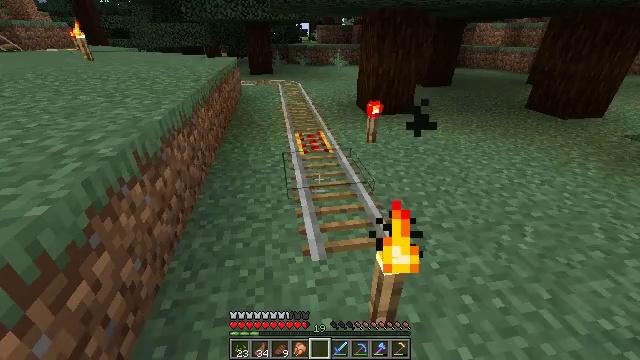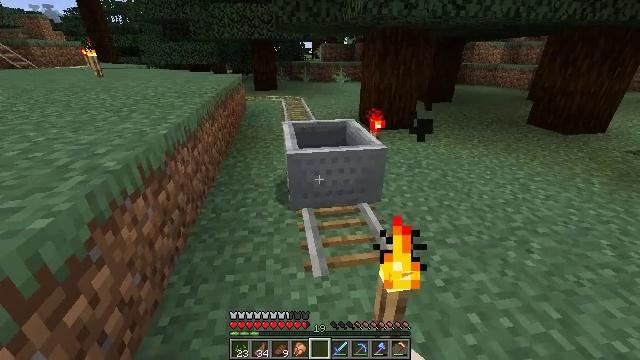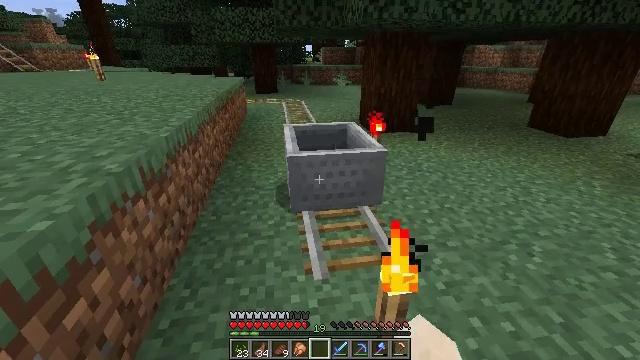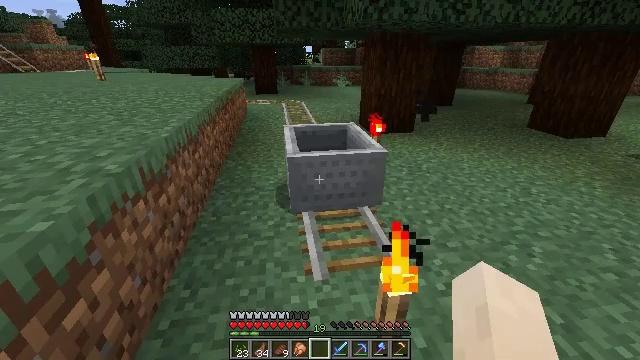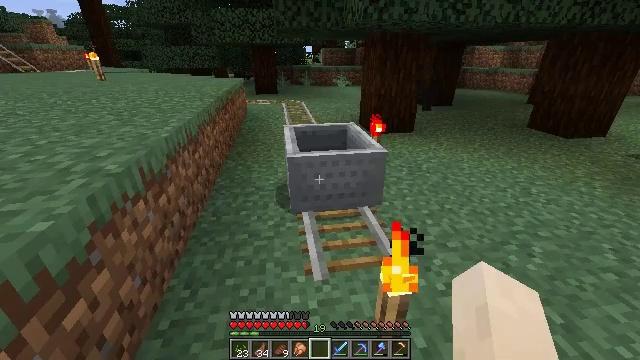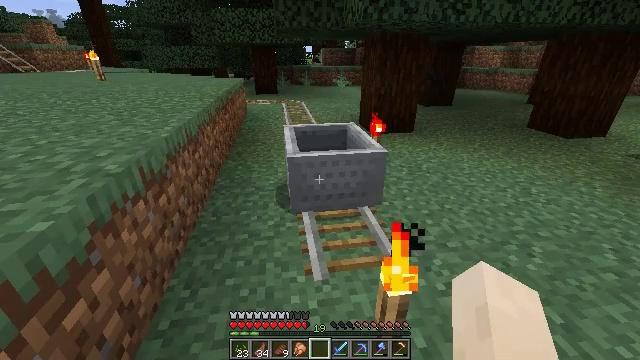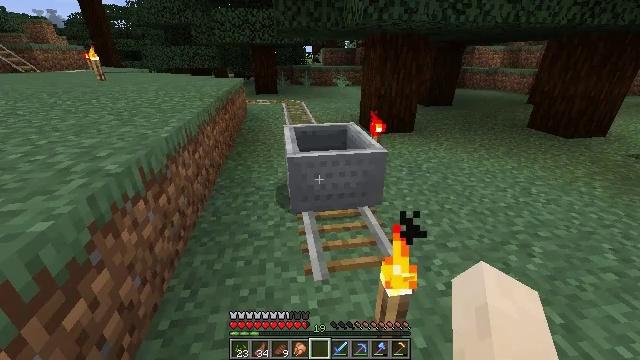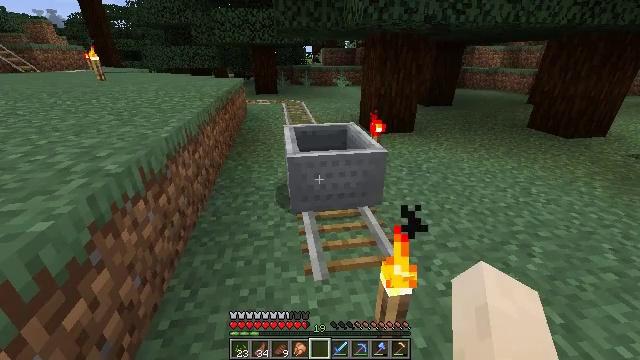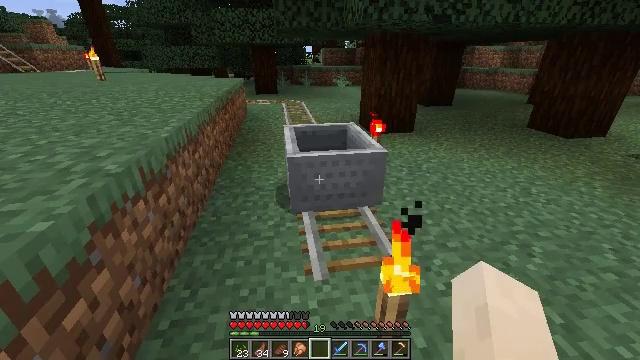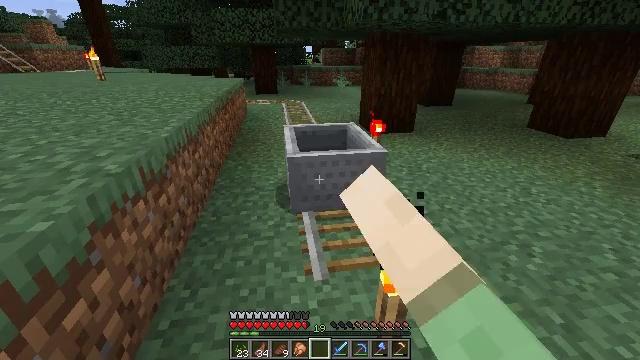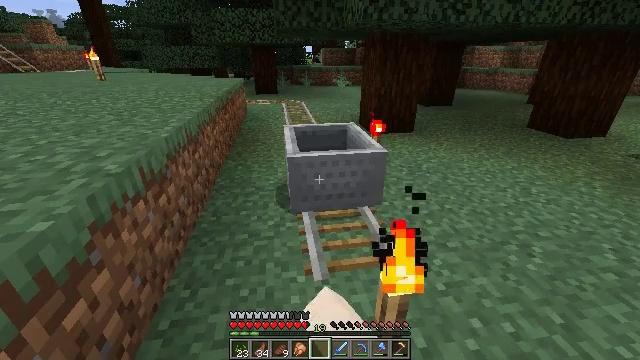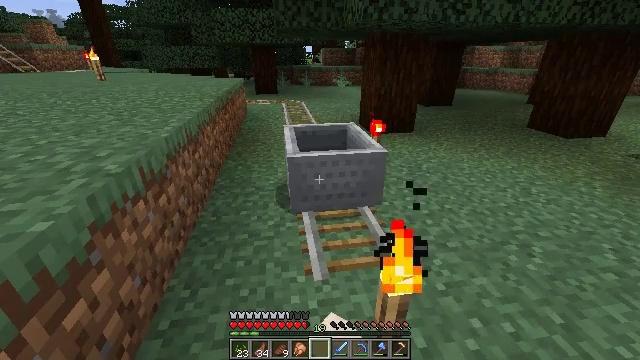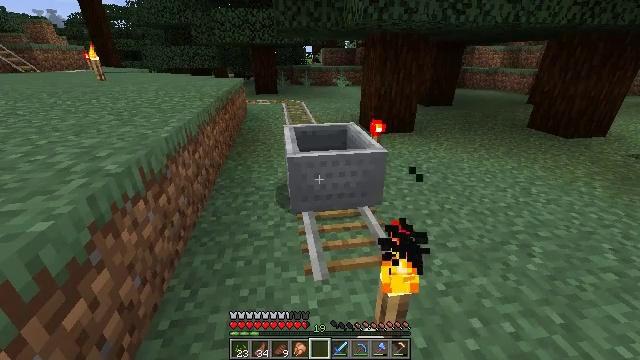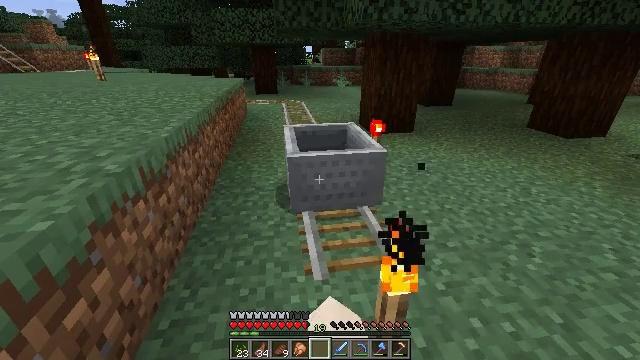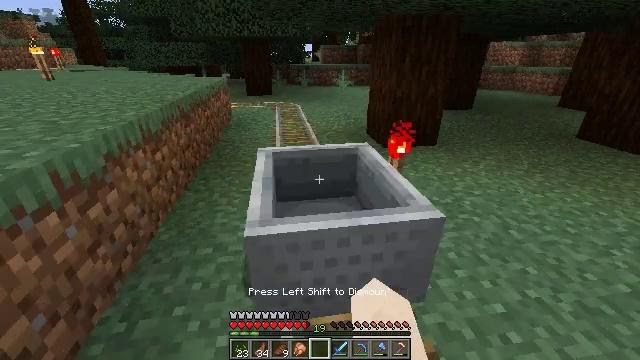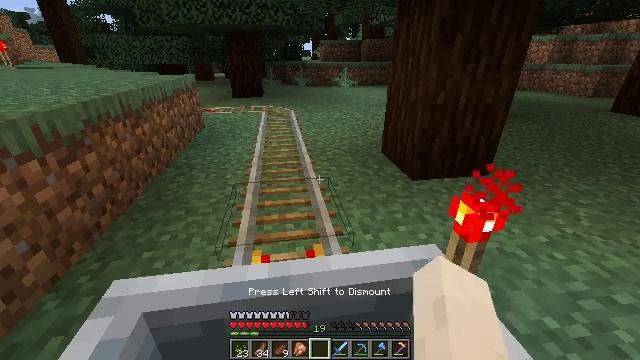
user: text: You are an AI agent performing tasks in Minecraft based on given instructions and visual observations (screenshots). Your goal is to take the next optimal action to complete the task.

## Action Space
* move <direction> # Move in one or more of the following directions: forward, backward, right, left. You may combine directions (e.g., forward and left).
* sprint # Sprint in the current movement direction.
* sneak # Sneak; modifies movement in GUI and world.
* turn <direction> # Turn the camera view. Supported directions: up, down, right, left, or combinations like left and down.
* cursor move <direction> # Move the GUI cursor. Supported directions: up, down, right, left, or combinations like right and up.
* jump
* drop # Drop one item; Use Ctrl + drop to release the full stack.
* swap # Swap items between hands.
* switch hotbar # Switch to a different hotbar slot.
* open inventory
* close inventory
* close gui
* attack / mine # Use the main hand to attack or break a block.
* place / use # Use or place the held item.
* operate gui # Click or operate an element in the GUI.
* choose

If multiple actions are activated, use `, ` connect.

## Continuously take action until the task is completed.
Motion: motion action
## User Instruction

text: Destroy the wheat to collect it.
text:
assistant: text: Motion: turn up
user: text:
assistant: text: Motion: no_op
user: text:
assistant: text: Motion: no_op
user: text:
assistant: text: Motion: no_op
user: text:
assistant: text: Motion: no_op
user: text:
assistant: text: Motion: no_op
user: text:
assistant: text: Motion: no_op
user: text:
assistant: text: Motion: use / place
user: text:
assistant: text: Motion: use / place
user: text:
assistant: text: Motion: use / place
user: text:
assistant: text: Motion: no_op
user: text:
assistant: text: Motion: no_op
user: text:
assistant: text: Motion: no_op
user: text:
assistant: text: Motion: no_op
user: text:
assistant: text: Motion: no_op
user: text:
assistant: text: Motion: no_op
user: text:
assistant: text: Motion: no_op
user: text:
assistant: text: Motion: no_op
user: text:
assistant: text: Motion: no_op
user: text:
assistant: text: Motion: no_op
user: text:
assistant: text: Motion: no_op
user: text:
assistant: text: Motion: no_op
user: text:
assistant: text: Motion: move forward
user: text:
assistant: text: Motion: move forward
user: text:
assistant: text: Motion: move forward
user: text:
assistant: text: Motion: move forward
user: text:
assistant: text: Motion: move forward
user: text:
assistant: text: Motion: move forward
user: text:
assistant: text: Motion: move forward
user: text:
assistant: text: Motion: move forward